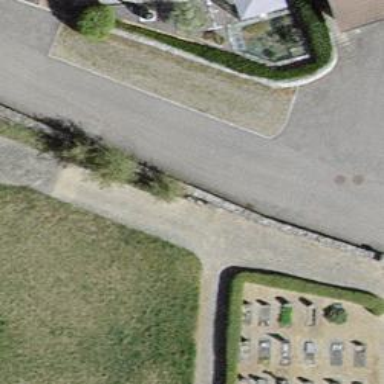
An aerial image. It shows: War memorial in the form of stele.